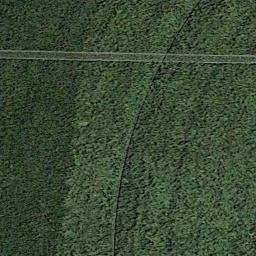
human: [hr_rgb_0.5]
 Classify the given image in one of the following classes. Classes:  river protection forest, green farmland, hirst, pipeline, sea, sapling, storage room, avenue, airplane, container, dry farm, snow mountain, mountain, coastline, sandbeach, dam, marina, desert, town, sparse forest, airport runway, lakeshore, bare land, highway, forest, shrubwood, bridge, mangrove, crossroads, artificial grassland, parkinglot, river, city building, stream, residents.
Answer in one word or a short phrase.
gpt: artificial grassland